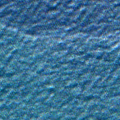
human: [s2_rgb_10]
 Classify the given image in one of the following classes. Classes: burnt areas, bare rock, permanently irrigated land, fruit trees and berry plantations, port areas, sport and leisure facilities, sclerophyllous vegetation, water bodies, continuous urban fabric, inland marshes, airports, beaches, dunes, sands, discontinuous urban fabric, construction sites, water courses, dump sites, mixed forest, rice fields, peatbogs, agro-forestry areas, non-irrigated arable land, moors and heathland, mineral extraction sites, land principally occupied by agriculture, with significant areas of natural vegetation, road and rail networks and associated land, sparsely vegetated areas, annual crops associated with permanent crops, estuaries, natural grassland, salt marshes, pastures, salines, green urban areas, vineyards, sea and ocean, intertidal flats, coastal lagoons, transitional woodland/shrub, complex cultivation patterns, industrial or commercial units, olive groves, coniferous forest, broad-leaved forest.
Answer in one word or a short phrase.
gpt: sea and ocean